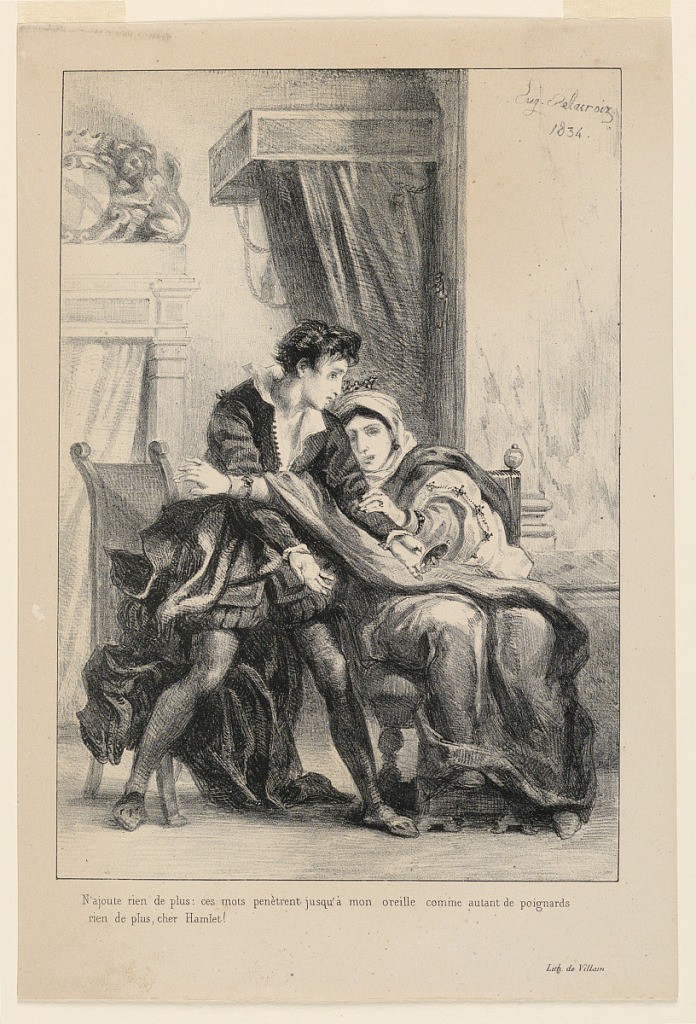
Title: Illustration for Hamlet: Hamlet and the Queen (III,4)
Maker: Eugène Delacroix, French, 1798 - 1863
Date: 1834
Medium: Lithograph on paper
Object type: Print
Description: Hamlet and the Queen (III,4)